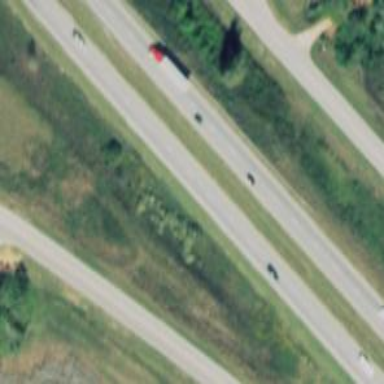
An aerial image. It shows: Asphalt trunk highway with embankment. It's expressway with dual carriageway.